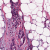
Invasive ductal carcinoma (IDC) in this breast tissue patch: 0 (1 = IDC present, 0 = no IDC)